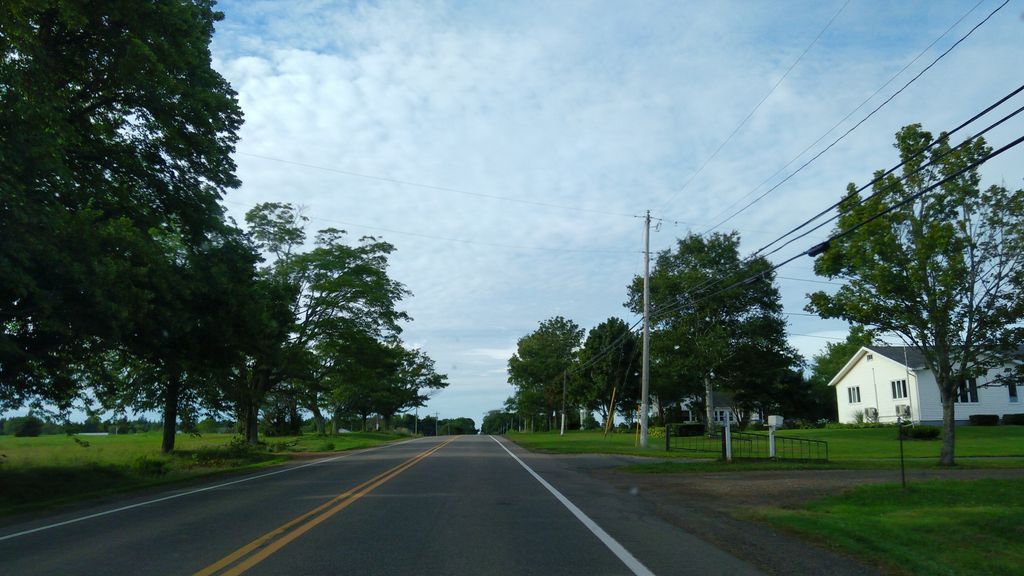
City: charlottetown